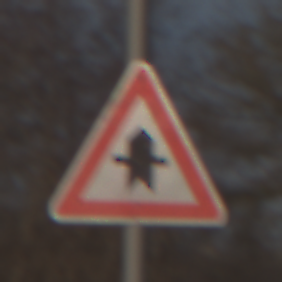
Verkehrszeichen: Vorfahrt
Umgebung: Outdoor, Nature
Tageszeit: MorningAfternoon
Wetter: PartlyCloudy
Licht: Natural
Jahreszeit: NotSpecified
Kontrast: HighContrast